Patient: sex M, age 64
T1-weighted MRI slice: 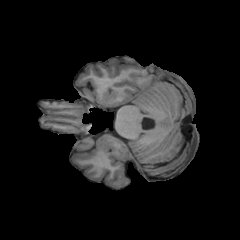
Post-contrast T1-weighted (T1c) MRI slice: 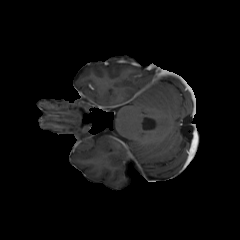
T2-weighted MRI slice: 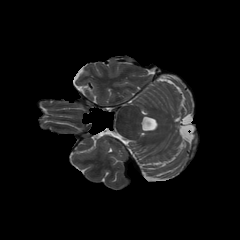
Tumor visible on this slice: no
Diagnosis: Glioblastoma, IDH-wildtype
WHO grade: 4